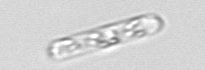
Label: Dactyliosolen_fragilissimus